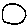
Label: circle